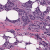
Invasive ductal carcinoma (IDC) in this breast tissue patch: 1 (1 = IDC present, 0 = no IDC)